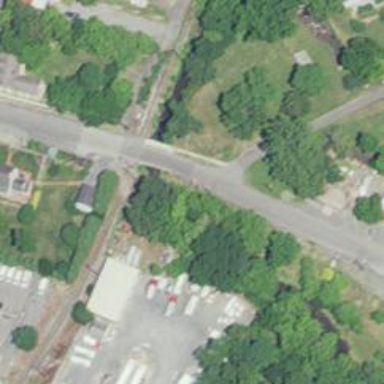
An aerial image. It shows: Rail spur service.